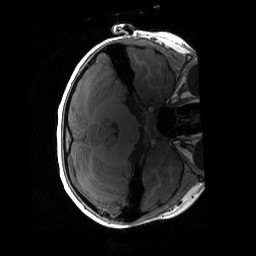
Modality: T1w
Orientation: axial
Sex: male
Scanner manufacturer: siemens
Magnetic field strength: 3 T
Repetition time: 1.9 s
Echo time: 0.00243 s